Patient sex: F
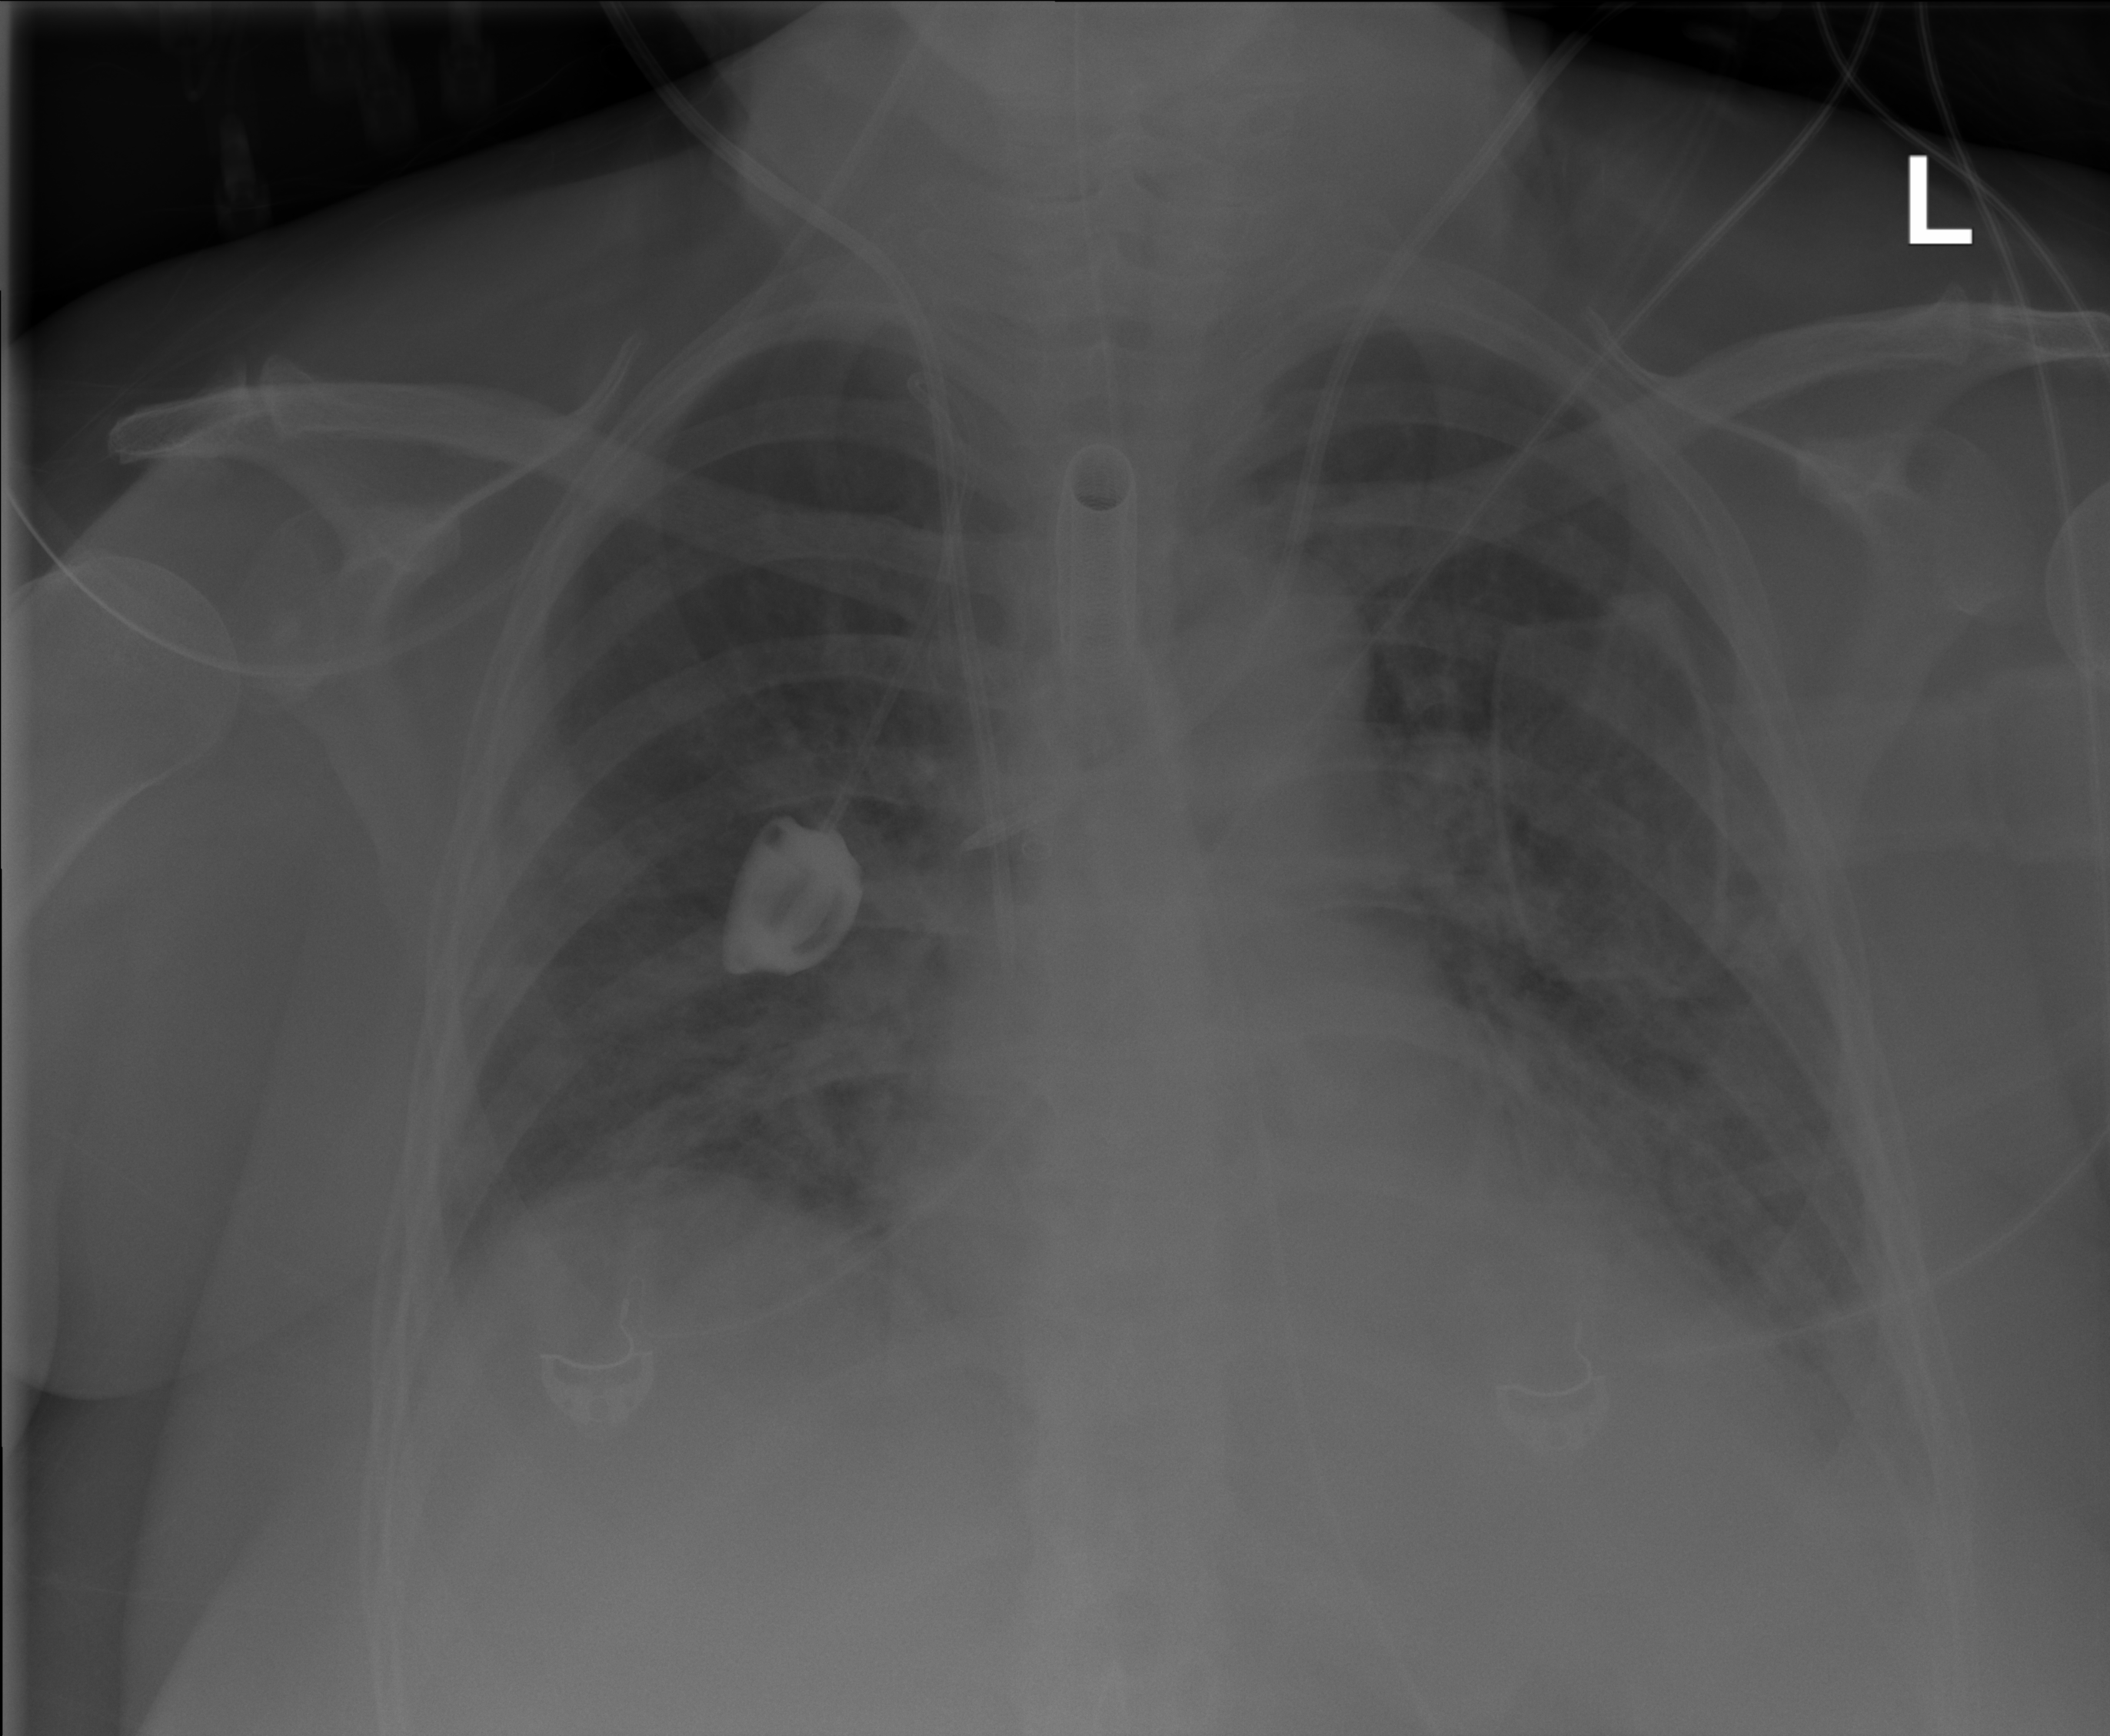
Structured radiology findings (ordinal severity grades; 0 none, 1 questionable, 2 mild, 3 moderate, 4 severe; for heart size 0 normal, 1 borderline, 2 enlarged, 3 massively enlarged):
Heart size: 2
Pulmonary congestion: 2
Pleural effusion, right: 2
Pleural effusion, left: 2
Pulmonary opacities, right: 2
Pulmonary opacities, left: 3
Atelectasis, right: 2
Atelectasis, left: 2